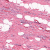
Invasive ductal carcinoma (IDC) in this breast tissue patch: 0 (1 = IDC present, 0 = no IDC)